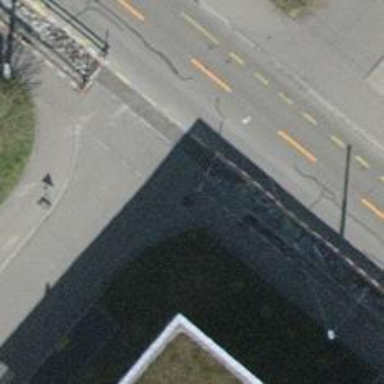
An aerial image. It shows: Secondary road with asphalt surface.  It has trolley wires and lane for bicycles on both sides.